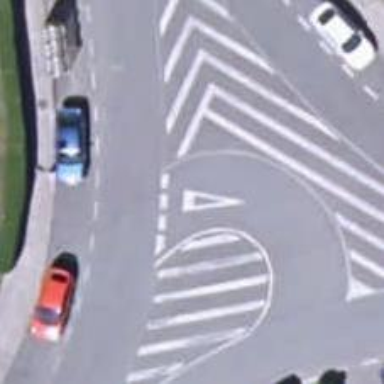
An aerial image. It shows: Road with "give way" sign.